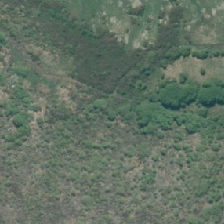
Land cover: herbaceous_freshwater_vege